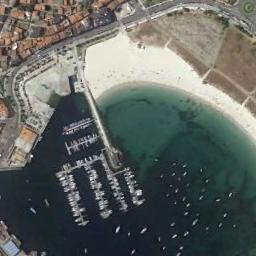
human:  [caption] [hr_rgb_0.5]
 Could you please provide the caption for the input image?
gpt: The harbor with lots of neatly docked boats is surrounded by a dense residential area and a beach is next to the harbor .

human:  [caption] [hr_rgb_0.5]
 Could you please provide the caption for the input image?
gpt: There are people and cars on the harbor shore .

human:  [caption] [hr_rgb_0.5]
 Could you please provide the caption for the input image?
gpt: Many ships are in the harbor .

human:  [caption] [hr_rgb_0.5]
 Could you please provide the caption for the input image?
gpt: Many ships are moored on the sea next to the harbor near the residential area and the beach, And many ships are scattered on the sea .

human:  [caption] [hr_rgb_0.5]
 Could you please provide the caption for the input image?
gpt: There are many buildings around the harbor with some ships .